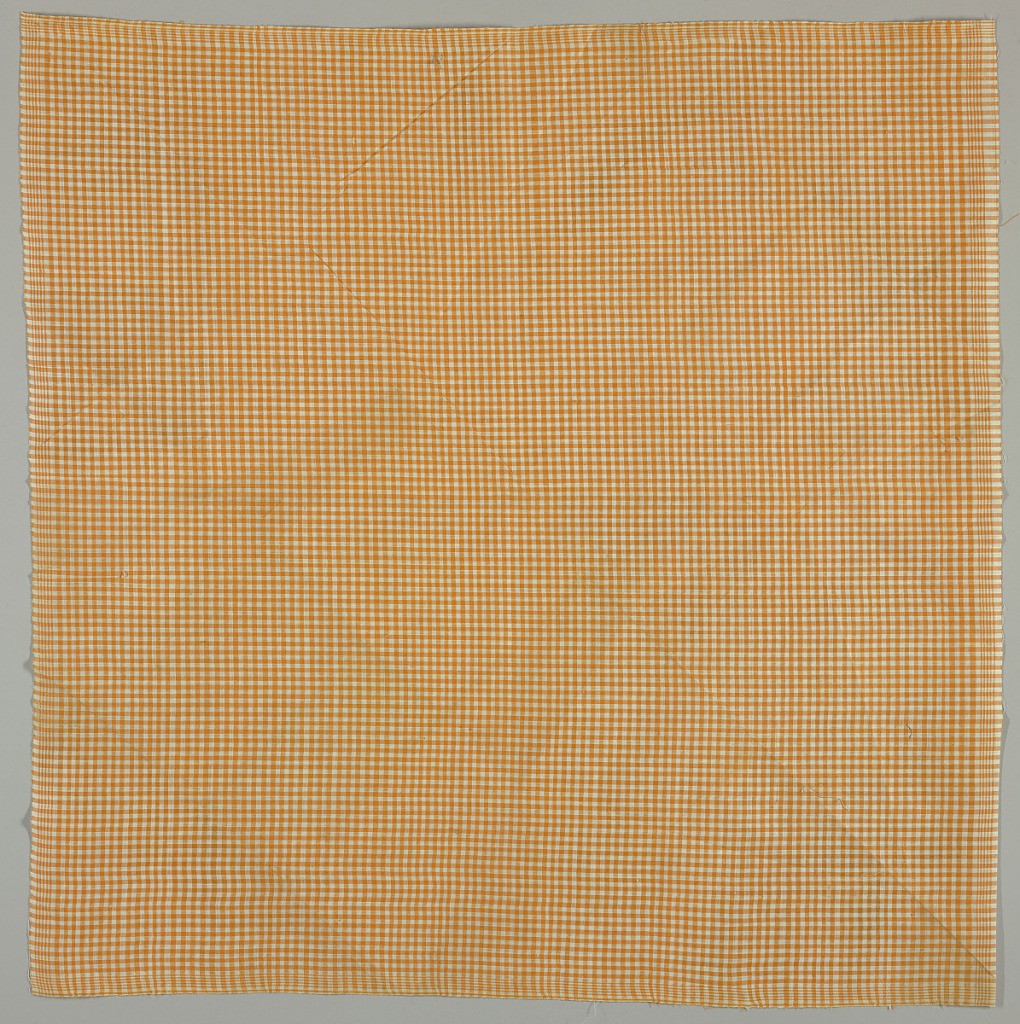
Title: Square
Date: late 19th century
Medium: cotton Technique: plain weave; Z/Z twist
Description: Yarn-dyed woven pattern of small white and orange checks; probably Indian